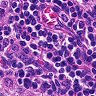
Metastatic tissue present: no